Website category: sports
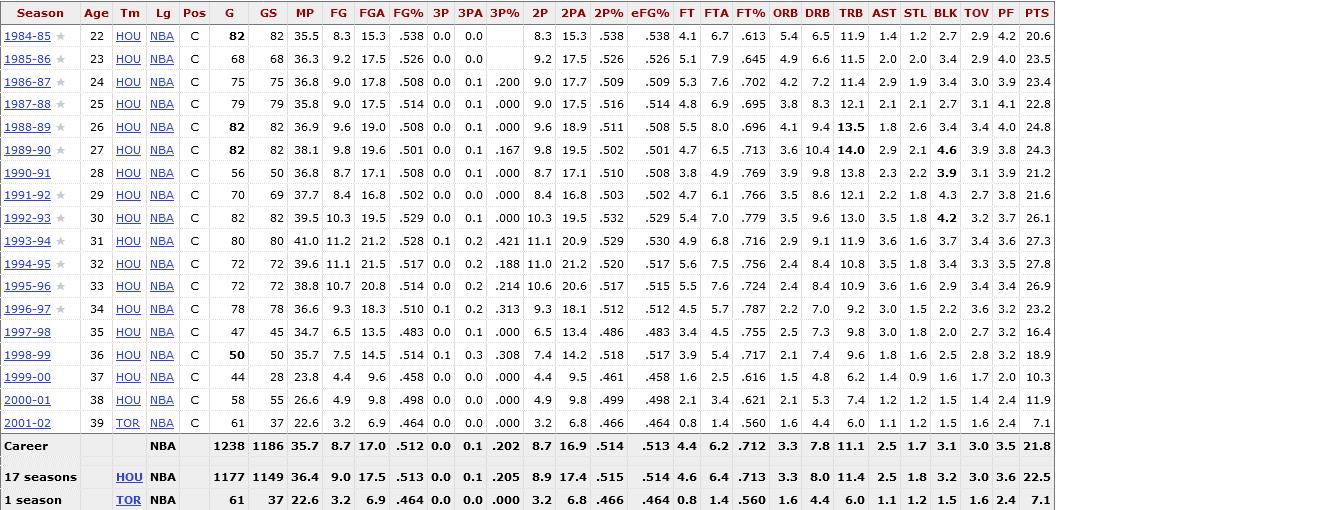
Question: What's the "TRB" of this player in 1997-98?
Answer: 9.8

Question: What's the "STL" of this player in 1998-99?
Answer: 1.6

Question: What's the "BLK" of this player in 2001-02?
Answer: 1.5

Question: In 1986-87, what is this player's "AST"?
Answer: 2.9

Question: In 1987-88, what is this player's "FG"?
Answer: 9.0

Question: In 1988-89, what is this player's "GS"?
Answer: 82

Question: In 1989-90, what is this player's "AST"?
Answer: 2.9

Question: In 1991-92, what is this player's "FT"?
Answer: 4.7

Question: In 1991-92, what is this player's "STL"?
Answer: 1.8

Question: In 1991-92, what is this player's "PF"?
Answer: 3.8

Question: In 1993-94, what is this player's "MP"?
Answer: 41.0

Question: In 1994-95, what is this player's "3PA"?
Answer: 0.2

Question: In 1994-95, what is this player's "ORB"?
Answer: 2.4

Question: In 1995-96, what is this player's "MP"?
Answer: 38.8

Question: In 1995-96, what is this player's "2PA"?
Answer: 20.6

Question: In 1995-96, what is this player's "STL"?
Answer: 1.6

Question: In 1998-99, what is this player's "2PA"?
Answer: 14.2

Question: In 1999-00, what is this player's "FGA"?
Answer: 9.6

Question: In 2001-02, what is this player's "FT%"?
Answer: .560

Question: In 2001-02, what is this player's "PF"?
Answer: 2.4

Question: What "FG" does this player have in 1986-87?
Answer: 9.0

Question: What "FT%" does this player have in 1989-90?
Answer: .713

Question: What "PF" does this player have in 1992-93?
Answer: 3.7

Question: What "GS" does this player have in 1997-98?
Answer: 45

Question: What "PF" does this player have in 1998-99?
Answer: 3.2

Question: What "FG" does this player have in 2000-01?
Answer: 4.9

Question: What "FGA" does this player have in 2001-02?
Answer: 6.9

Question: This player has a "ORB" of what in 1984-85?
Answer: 5.4

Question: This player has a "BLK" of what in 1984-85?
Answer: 2.7

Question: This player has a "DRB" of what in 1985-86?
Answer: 6.6

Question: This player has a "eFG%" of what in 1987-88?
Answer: .514

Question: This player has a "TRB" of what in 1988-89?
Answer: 13.5

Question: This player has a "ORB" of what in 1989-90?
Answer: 3.6

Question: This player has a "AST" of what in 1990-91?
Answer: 2.3

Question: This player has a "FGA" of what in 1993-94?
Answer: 21.2

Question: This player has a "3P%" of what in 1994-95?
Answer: .188

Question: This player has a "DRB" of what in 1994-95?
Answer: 8.4

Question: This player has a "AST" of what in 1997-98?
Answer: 3.0

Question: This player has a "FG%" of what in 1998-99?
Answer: .514

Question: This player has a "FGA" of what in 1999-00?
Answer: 9.6

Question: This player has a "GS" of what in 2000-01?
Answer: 55

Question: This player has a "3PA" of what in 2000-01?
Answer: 0.0

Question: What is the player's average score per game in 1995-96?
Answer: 26.9

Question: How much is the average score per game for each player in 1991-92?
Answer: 21.6

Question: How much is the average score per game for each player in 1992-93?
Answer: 26.1

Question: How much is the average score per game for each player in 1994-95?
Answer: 27.8

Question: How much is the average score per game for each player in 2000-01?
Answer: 11.9

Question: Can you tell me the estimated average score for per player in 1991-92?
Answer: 21.6

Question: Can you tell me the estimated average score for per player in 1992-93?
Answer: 26.1

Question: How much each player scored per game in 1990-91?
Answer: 21.2

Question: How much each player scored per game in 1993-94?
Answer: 27.3

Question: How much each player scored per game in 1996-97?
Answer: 23.2

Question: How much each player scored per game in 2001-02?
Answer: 7.1

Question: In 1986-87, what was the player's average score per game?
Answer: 23.4

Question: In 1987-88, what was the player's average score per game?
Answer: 22.8

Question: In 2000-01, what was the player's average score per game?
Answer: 11.9

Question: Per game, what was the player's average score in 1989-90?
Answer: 24.3

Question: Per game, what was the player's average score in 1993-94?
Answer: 27.3

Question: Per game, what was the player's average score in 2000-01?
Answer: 11.9